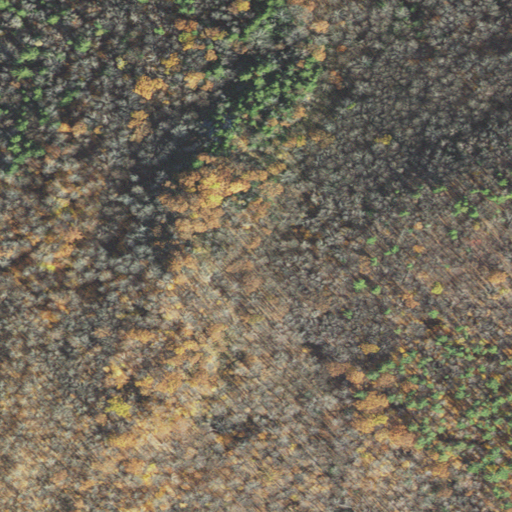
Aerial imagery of mountain in New Hampshire named Smith Hill containing deciduous forest, mixed forest, and evergreen forest